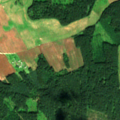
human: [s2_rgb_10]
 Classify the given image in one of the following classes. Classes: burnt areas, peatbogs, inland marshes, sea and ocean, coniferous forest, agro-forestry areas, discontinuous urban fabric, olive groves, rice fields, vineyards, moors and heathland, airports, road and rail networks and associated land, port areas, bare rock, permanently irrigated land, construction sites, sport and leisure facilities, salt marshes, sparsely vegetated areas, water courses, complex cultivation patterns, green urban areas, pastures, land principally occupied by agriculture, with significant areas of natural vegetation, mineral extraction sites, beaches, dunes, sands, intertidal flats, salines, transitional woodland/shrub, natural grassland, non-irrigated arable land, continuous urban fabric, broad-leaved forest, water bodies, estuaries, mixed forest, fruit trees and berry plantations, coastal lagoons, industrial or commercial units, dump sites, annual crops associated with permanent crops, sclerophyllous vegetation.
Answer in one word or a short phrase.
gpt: non-irrigated arable land, coniferous forest, mixed forest, transitional woodland/shrub